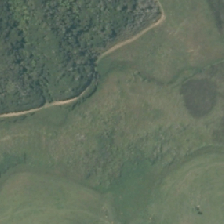
Land cover: herbaceous_freshwater_vege